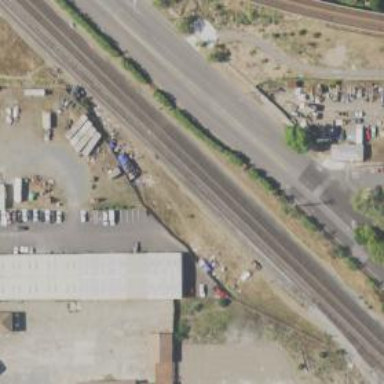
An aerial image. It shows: Railway siding for service.